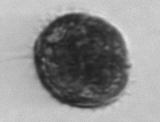
Label: Alexandrium_catenella